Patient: sex F, age 56
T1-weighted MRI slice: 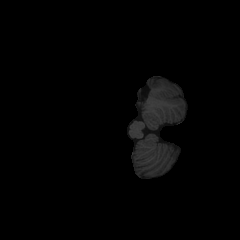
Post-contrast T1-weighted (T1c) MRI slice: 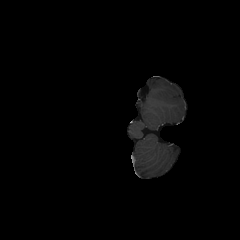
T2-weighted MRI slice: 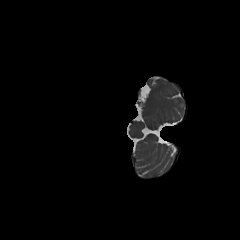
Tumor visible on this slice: no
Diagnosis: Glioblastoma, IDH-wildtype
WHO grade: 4